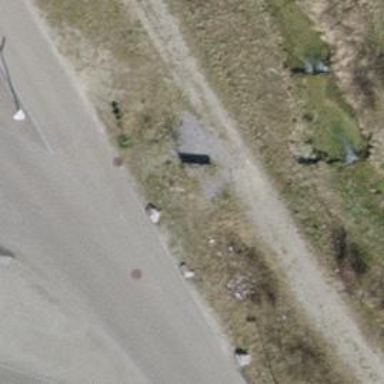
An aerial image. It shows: Brown bench.